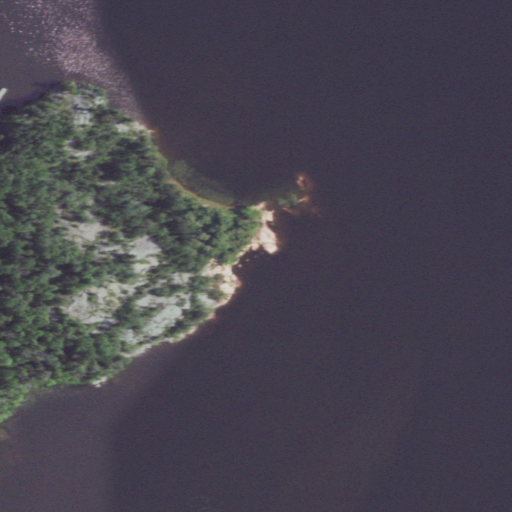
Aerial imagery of cape in Minnesota named Flag Island Point containing open water, woody wetlands, grassland, mixed forest, and herbaceous wetlands